Question: I am using 'CategoryPointerAnnotation' to draw an arrow and show label. Right now the label seems to be too wide. Is it possible to add a line break so that that $ amount shows up on the next line?
'''
CategoryPointerAnnotation ann5 = new CategoryPointerAnnotation("You are here $" +
NumberFormat.getIntegerInstance().format(
num.intValue()), cat, num.intValue(), -2.35619449);
'''

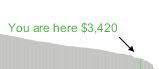
Answer: No, line-breaks are . Neither in title, subtitles, labels, tooltips, etc. You can search the <URL>.